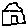
Label: house